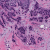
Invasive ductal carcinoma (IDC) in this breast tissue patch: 0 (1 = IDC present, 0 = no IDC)